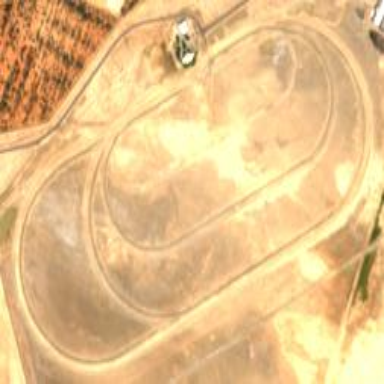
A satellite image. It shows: Track on leisure land dedicated to camel racing.